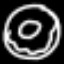
Label: donut